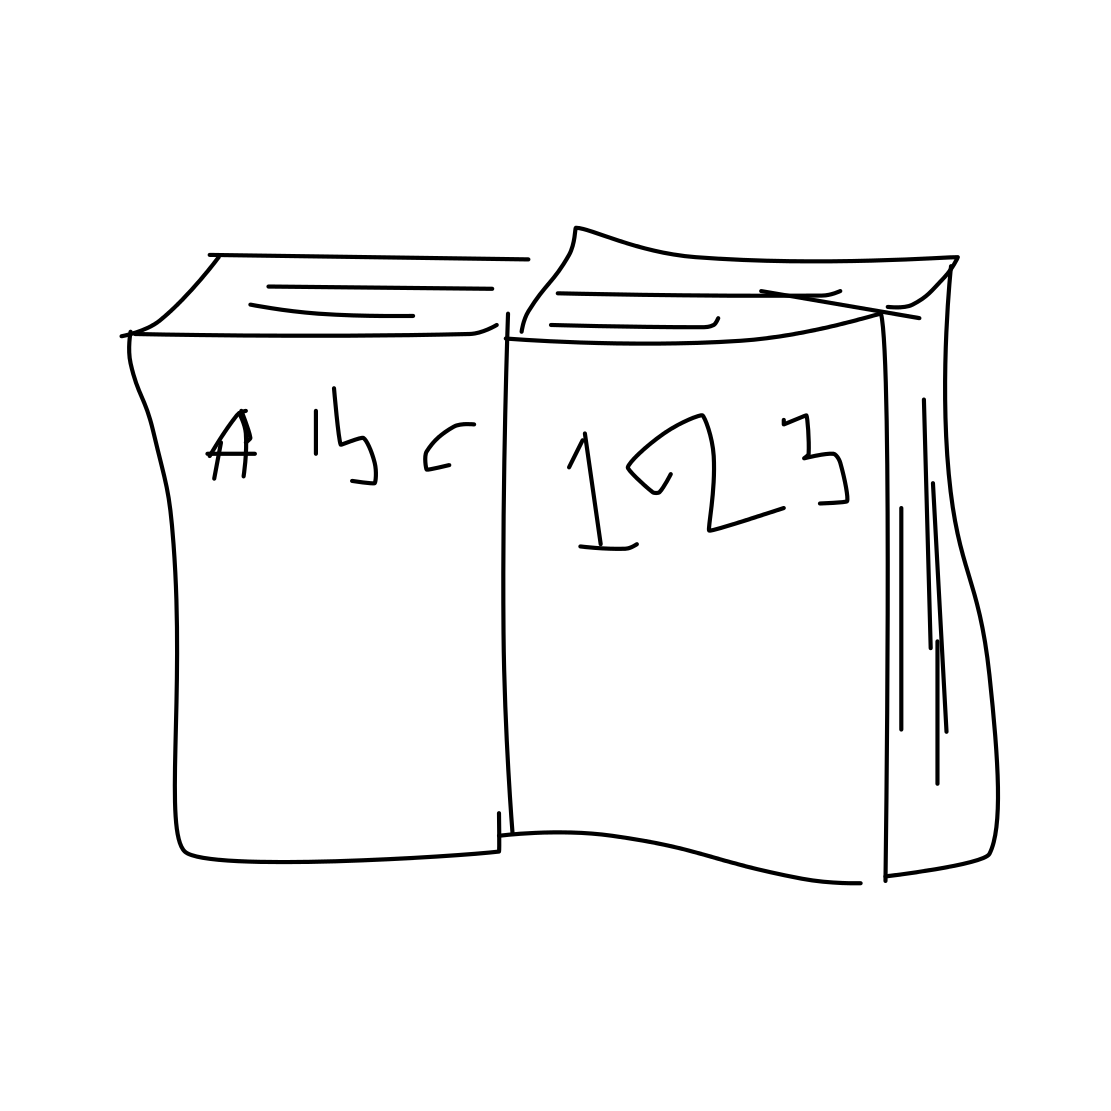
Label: book